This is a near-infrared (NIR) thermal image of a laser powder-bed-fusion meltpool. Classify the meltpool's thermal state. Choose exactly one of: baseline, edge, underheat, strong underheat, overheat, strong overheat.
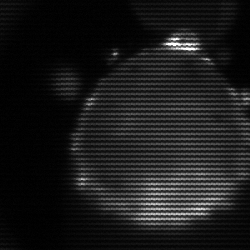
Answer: edge